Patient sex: M
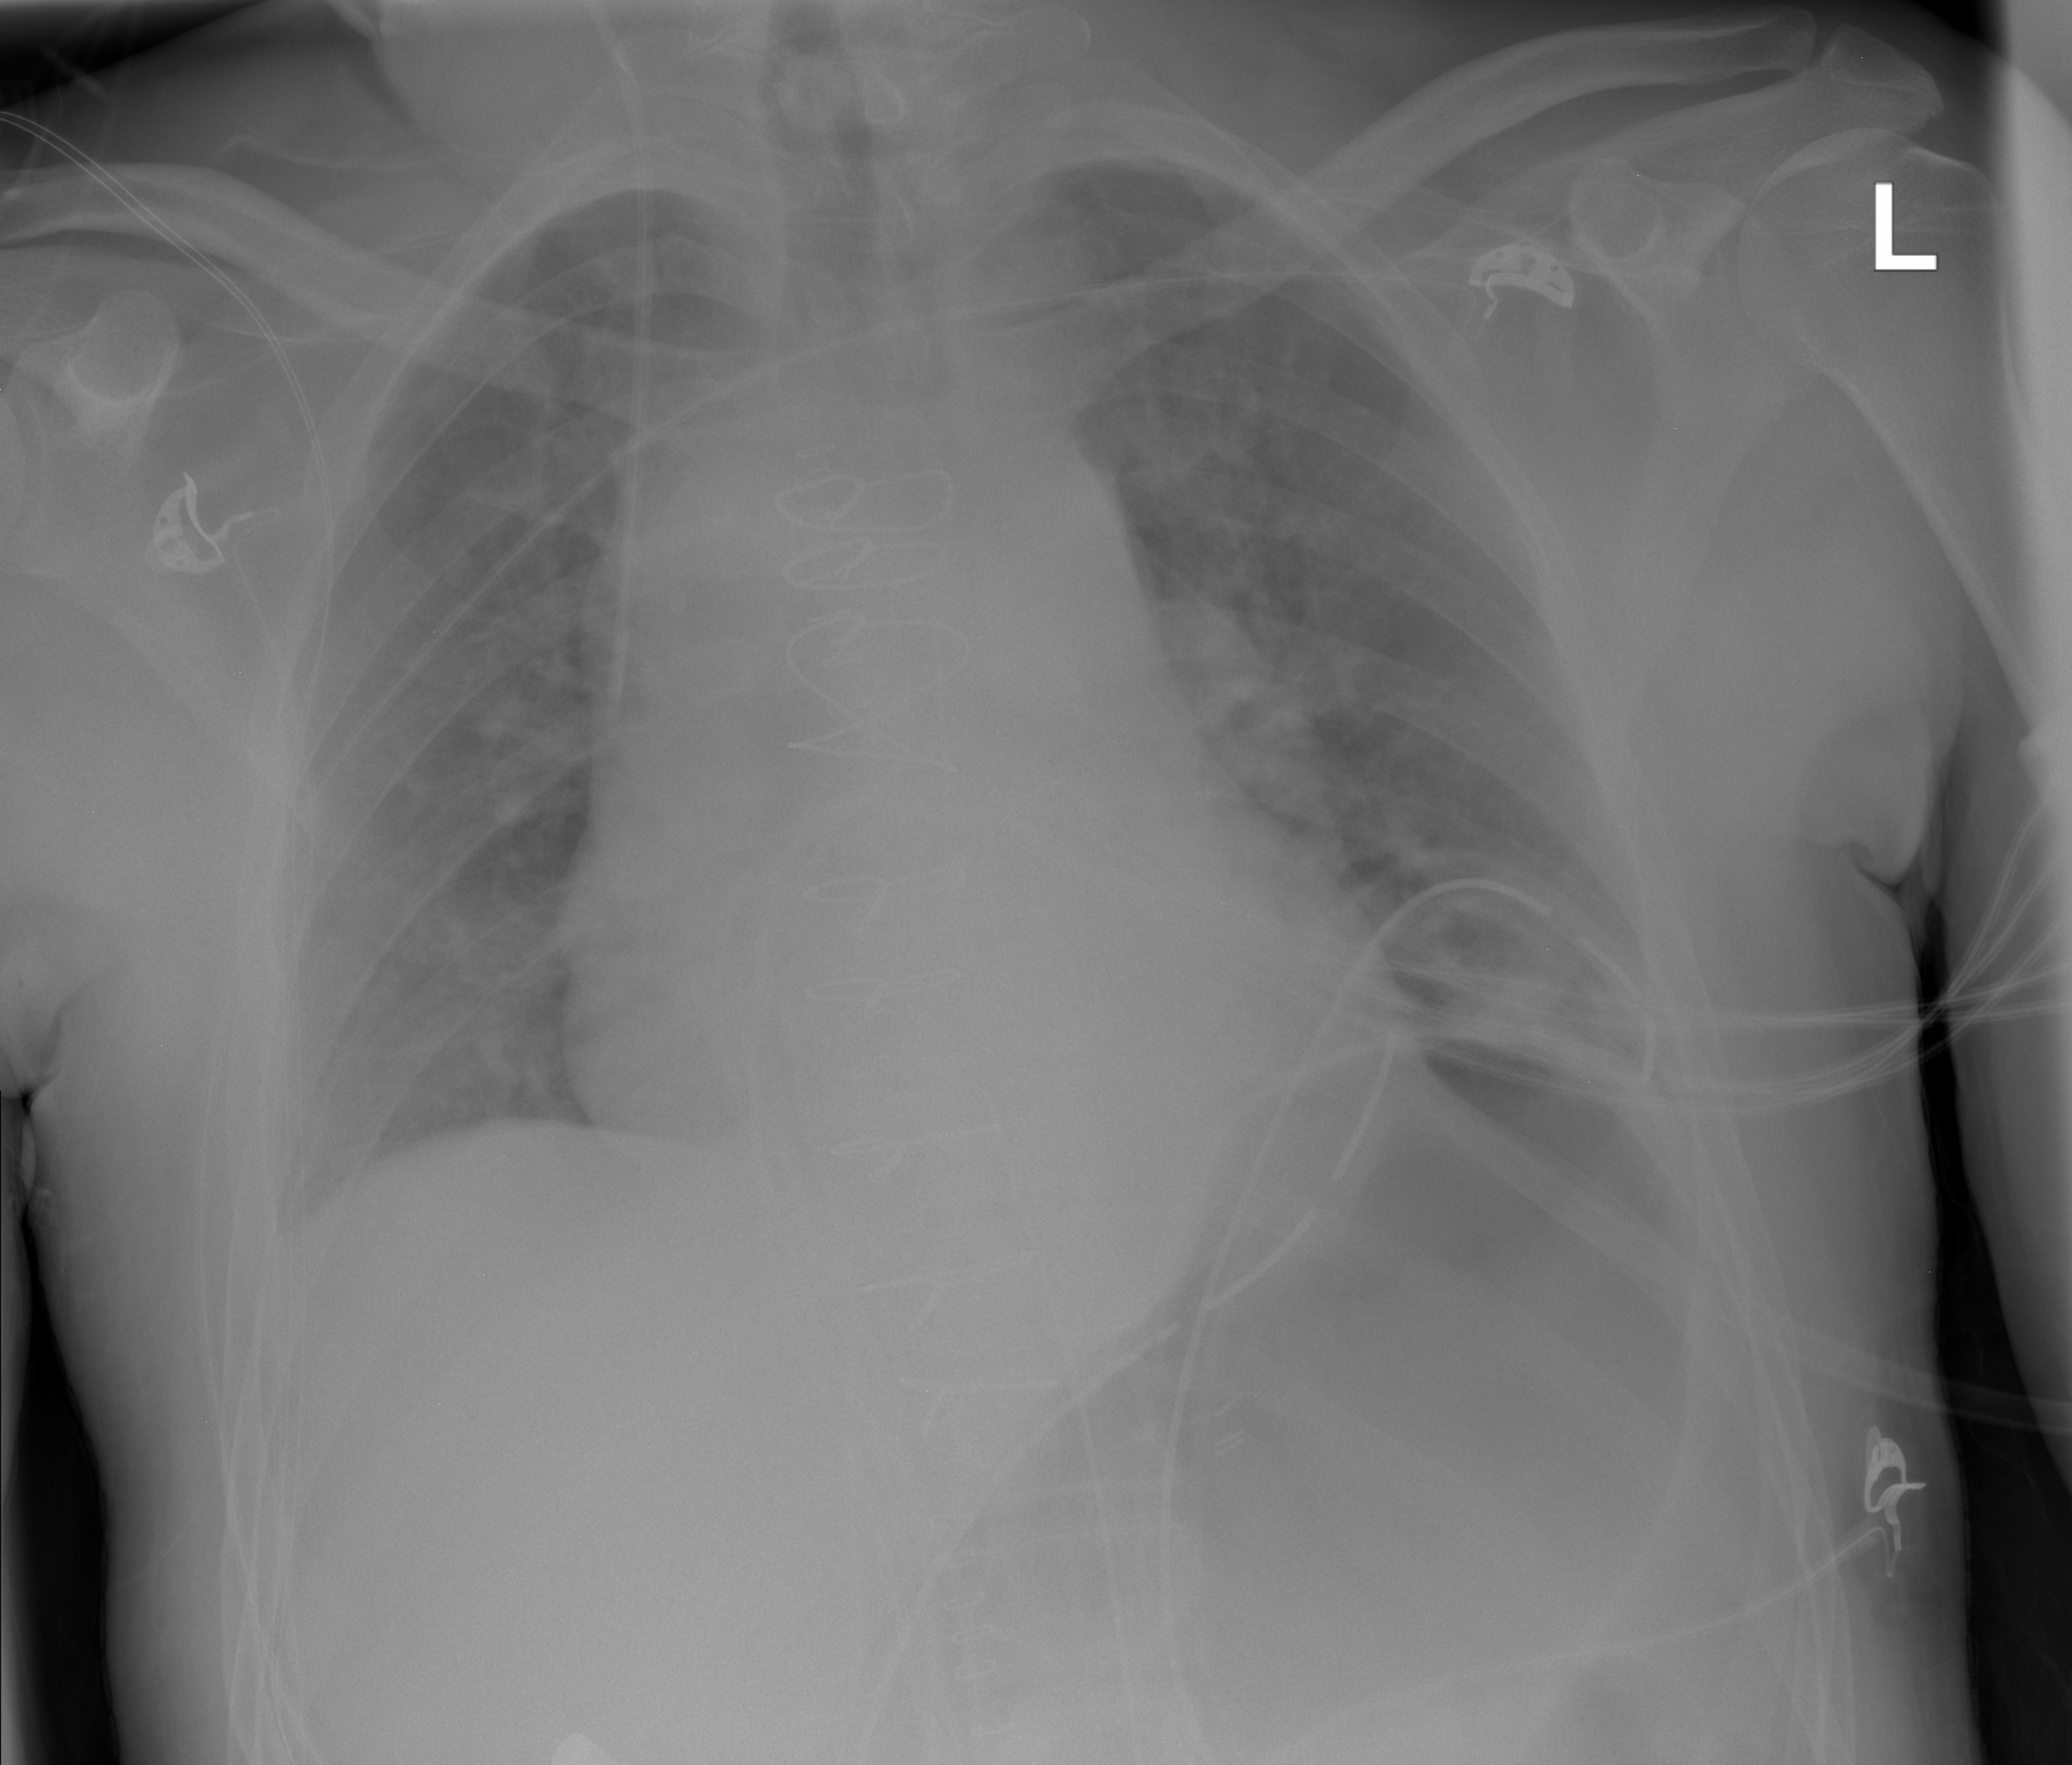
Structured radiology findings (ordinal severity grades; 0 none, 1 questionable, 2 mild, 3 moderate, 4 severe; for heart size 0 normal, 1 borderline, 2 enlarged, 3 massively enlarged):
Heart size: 2
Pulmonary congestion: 2
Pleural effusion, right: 0
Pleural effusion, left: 0
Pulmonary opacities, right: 0
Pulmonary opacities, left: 0
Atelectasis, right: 0
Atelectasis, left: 1